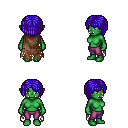
a pixel art fantasy rpg character, female body template, orc, green skin, brown tattered cape, magenta pants, blue pageboy hairstyle, four views (front, back, left, right), 2x2 character sprite sheet, small pixel art, hard edges, no anti-aliasing